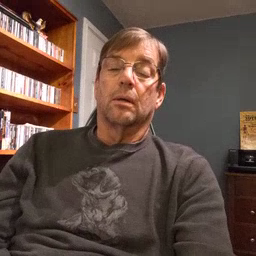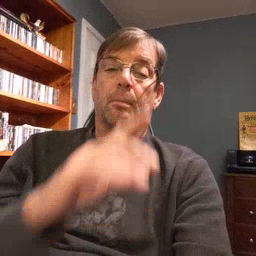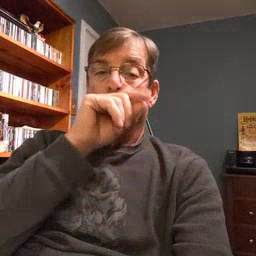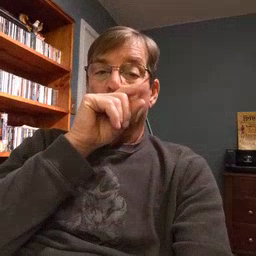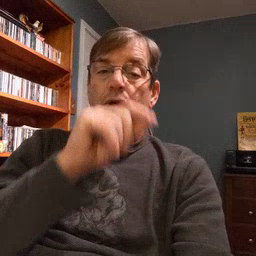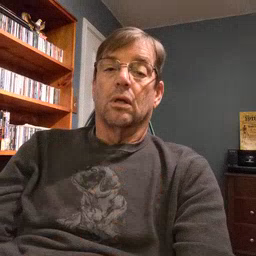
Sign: bird